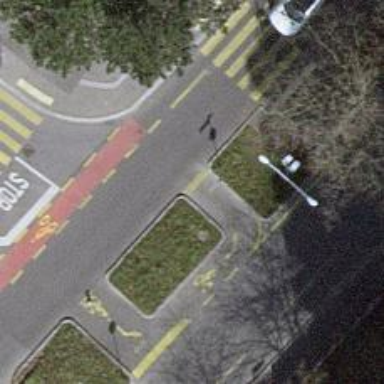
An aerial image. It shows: Asphalt cycleway.